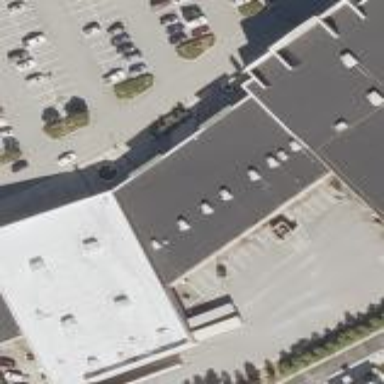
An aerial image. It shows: Flat-roofed retail building with white roof.